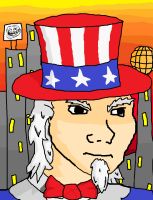
Label: 5_Wojak_with_Background